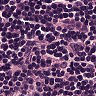
Metastatic tissue present: no